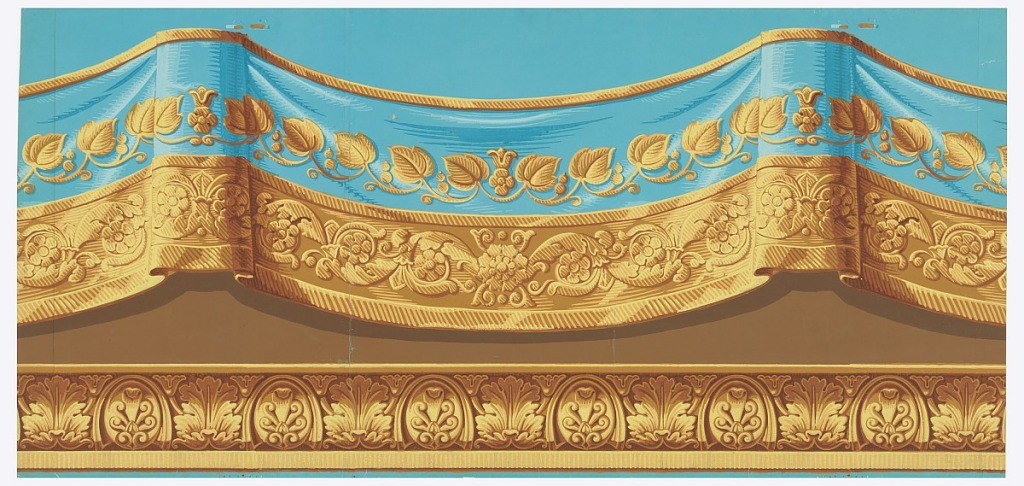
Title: Frieze
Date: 1810–20
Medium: Block printed on handmade paper
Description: Frieze with simulated festoon of drapery with embroidered border, above a simulated cyma reversa molding enriched with acanthus leaves and palmettes. Printed in blue, yellows, browns and orange. Horizontal rectangle.